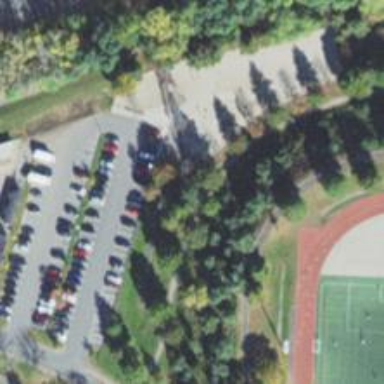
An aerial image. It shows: Dog park enclosed by fence.